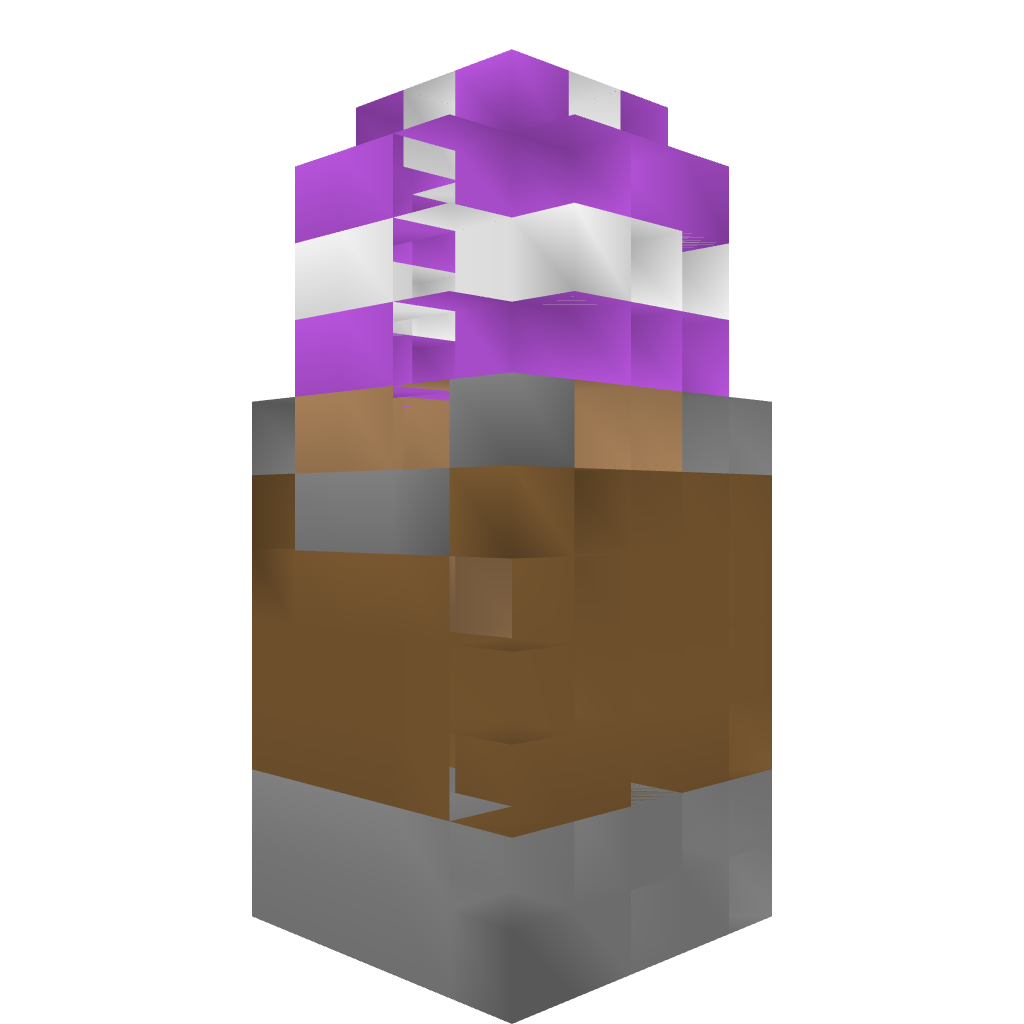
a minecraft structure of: Trading booth bad low quality